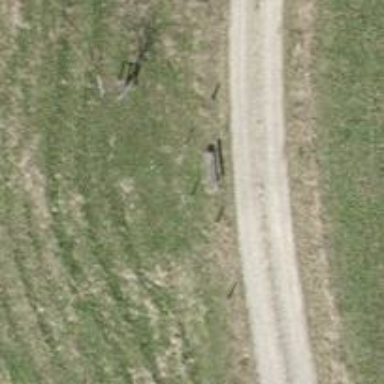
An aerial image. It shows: Brown bench.